Question: I want to test my android application in a real device ,i tested first in a mobile with android version jelly bean 4.2.2 ,it worked well without any problem but when i tested with another version(4.1.2) there was a problem :The transparent background of the images that i changed their shape has become black.
Here is a snapshot:

and here is the code of the shape xml file:
'''
<shape xmlns:android="http://schemas.android.com/apk/res/android"
android:shape="oval"
android:useLevel="false" >
</shape>
'''
the code of the button:
'''
<ImageButton
android:id="@+id/imageButton2"
android:layout_width="wrap_content"
android:layout_height="wrap_content"
android:layout_alignParentRight="true"
android:background="@drawable/round_button"
android:layout_alignParentTop="true"
android:src="@drawable/gps_locator" />
'''
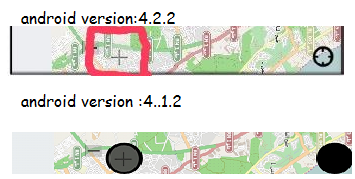
Answer: You haven't specified the background. It seems that black is default.
Change your shape.xml shape by adding the solid transparent background:
'''
<shape xmlns:android="http://schemas.android.com/apk/res/android"
android:shape="oval"
android:useLevel="false" >
<solid android:color="@android:color/transparent" />
</shape>
'''